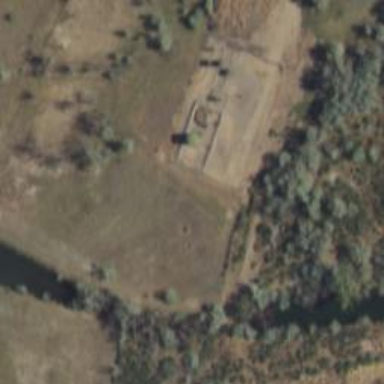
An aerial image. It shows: Storage tank that is man-made.